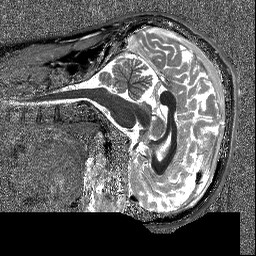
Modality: T1map
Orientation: sagittal
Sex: male